Interaction volume radius: 5 \u00c5
Interaction volume height: 35 \u00c5
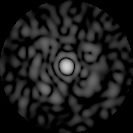
Disorder parameter: 0.8161